Interaction volume radius: 10 \u00c5
Interaction volume height: 20 \u00c5
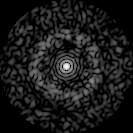
Disorder parameter: 0.8502